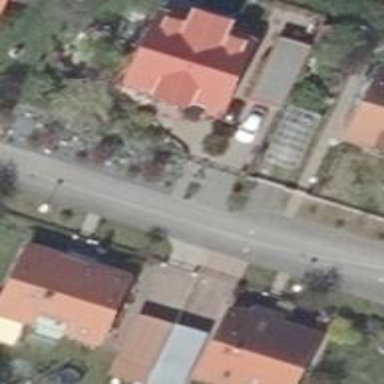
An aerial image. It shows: Residential road.